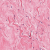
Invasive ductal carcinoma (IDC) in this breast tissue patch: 0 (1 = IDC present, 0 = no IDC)